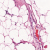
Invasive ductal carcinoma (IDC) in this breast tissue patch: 0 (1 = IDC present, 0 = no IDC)